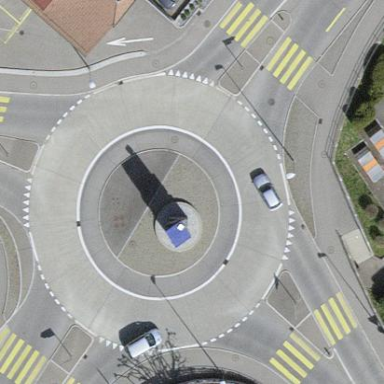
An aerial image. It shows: Secondary road with asphalt surface leading to roundabout.